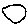
Label: circle